Question: I have coded a horizontal navigation as shown below.

But I am having a hard time trying to code a drop down menu for it.
If someone can help me with coding a plain simple drop down menu below (highlight in the navigation bar in sea blue), I can improve on that.
## Thanks
'''
<!DOCTYPE html PUBLIC "-//W3C//DTD XHTML 1.0 Transitional//EN"
"http://www.w3.org/TR/xhtml1/DTD/xhtml1-transitional.dtd">
<html xmlns="http://www.w3.org/1999/xhtml">
<head>
<meta http-equiv="Content-Type" content="text/html; charset=utf-8" />
<link href="css/layout.css" rel="stylesheet" type="text/css" />
<title>Untitled Document</title>
</head>
<body>
<ul class="glossymenu">
<li class="separator"><a href="#"><b>Reservations</b></a></li>
/* Added for the drop down */
<ul class="child">
<li><a href="#"><b>New Reservation</b></a></li>
<li><a href="#"><b>Search Reservation</b></a></li>
<li><a href="#"><b>Search Customer</b></a></li>
<li><a href="#"><b>Search Vehicle</b></a></li>
</ul>
<li class="separator"><a href="#"><b>Rentals</b></a></li>
<li class="separator"><a href="#"><b>Tariffs</b></a></li>
<li class="separator"><a href="#"><b>Fleet</b></a></li>
<li class="separator"><a href="#"><b>Tools</b></a></li>
<li class="separator"><a href="#"><b>Reports</b></a></li>
<li class="separator"><a href="#"><b>System Management</b></a></li>
</ul>
</body>
'''
##
'''
.glossymenu{
padding: 0 0 0 0px;
margin: 0 auto 0 auto;
background: url(../images/menur_bg.gif) repeat-x;
height: 36px;
list-style: none;
border:solid 1px #CCC;
}
.glossymenu li{
float:left;
}
.glossymenu li a{
float: left;
display: block;
color:#000;
text-decoration: none;
font-family: sans-serif;
font-size: 13px;
font-weight: bold;
height: 36px;
line-height: 36px;
text-align: center;
cursor: pointer;
padding-top: 0;
padding-right: 0;
padding-bottom: 0;
padding-left: 20px;
}
.glossymenu li a b{
float: left;
display:block;
padding: 0 28px 0 8px;
}
.glossymenu li a:hover{
color: #fff;
background: url(../images/menur_hover_left.gif) no-repeat;
background-position: left bottom;;
}
.glossymenu li a:hover b{
color: #fff;
background-image: url(../images/menur_hover_right.gif);
background-repeat: no-repeat;
background-position: right bottom;
}
.glossymenu li.separator {
background:url(../images/separator.gif) no-repeat;
background-position:right;
padding: 0 5px 0 3.5px;
}
/* Added for the drop down */
.glossymenu .child {
position:absolute;
visibility:hidden;
top:100px;
}
.glossymenu ul li:hover {
visibility:visible;
z-index:9999;
}
'''
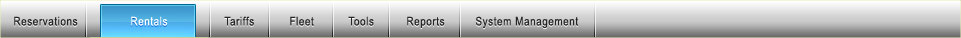
Answer: Do you want something like
<URL>
:
Some css based menus
<URL> -- guess you can generate the css
<URL>
<URL>